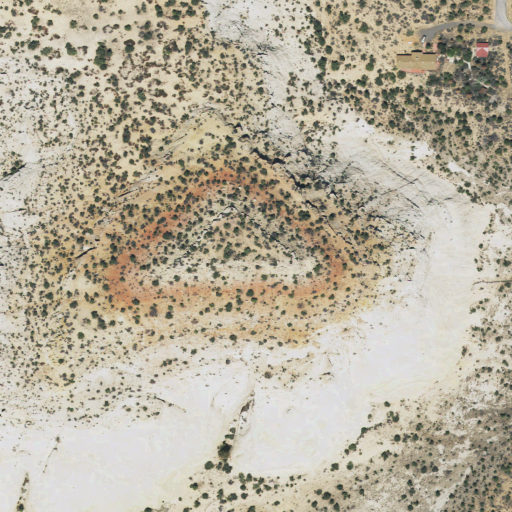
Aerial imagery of cliff(s) in Utah named Schoolhouse Ledge containing shrub, barren land, open development, evergreen forest, and low intensity development